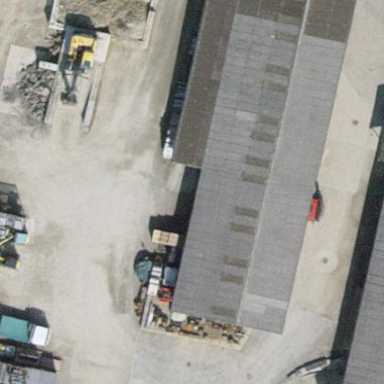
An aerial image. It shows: Building that houses car shop.